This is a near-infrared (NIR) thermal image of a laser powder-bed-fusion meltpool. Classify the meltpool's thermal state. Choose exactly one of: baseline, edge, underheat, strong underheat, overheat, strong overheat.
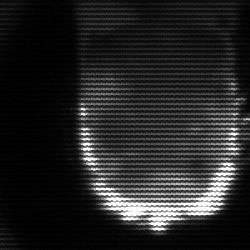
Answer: baseline